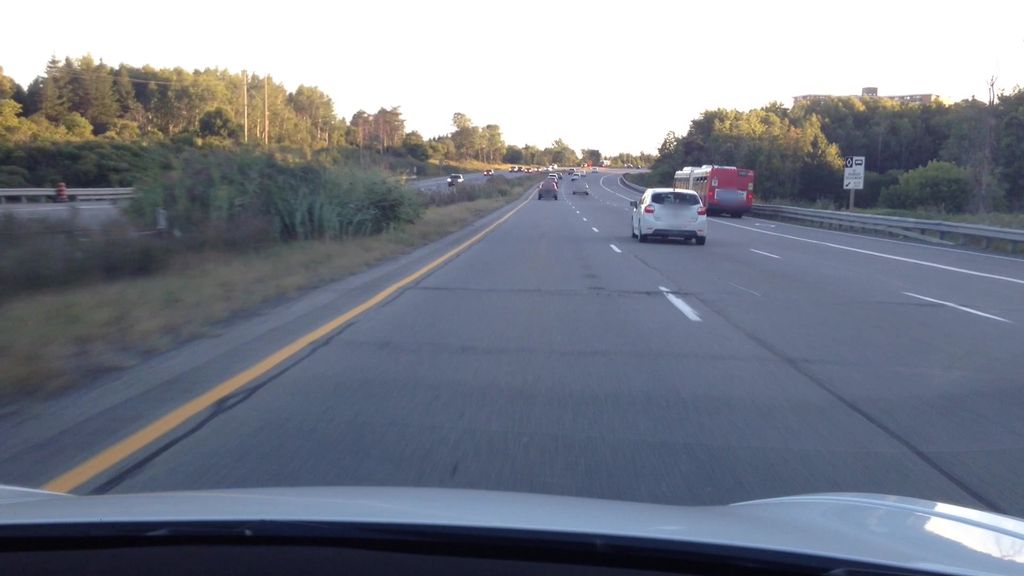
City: ottawa-gatineau